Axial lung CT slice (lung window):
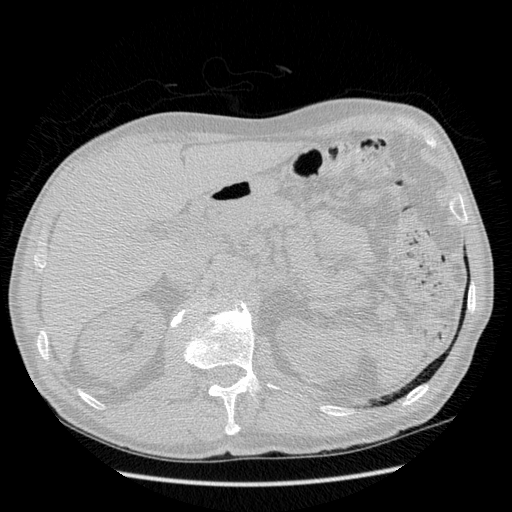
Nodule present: no